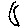
Label: moon